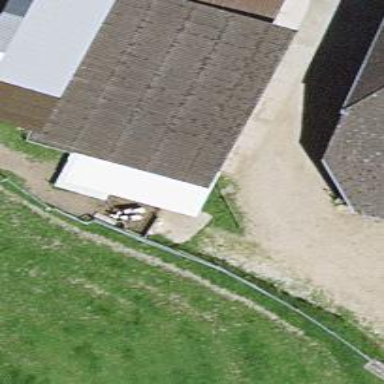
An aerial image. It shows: Barn.